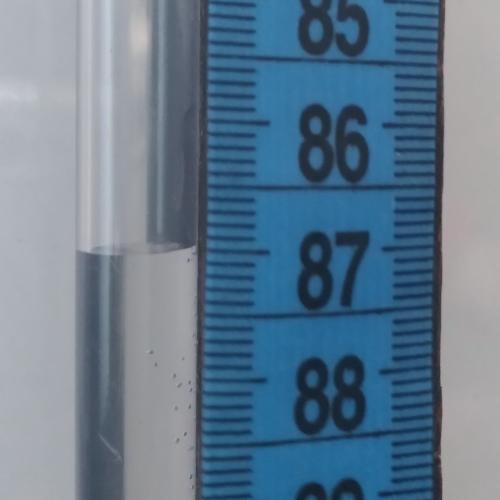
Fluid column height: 87.0 cm